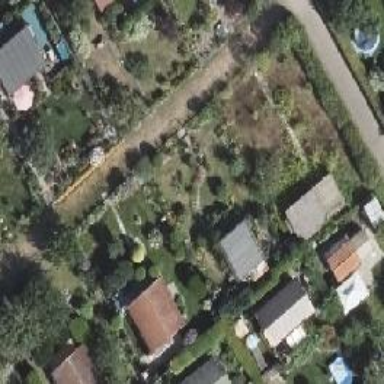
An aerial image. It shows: Plot within allotments.